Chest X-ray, PA view. Patient: 43 years old, sex F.
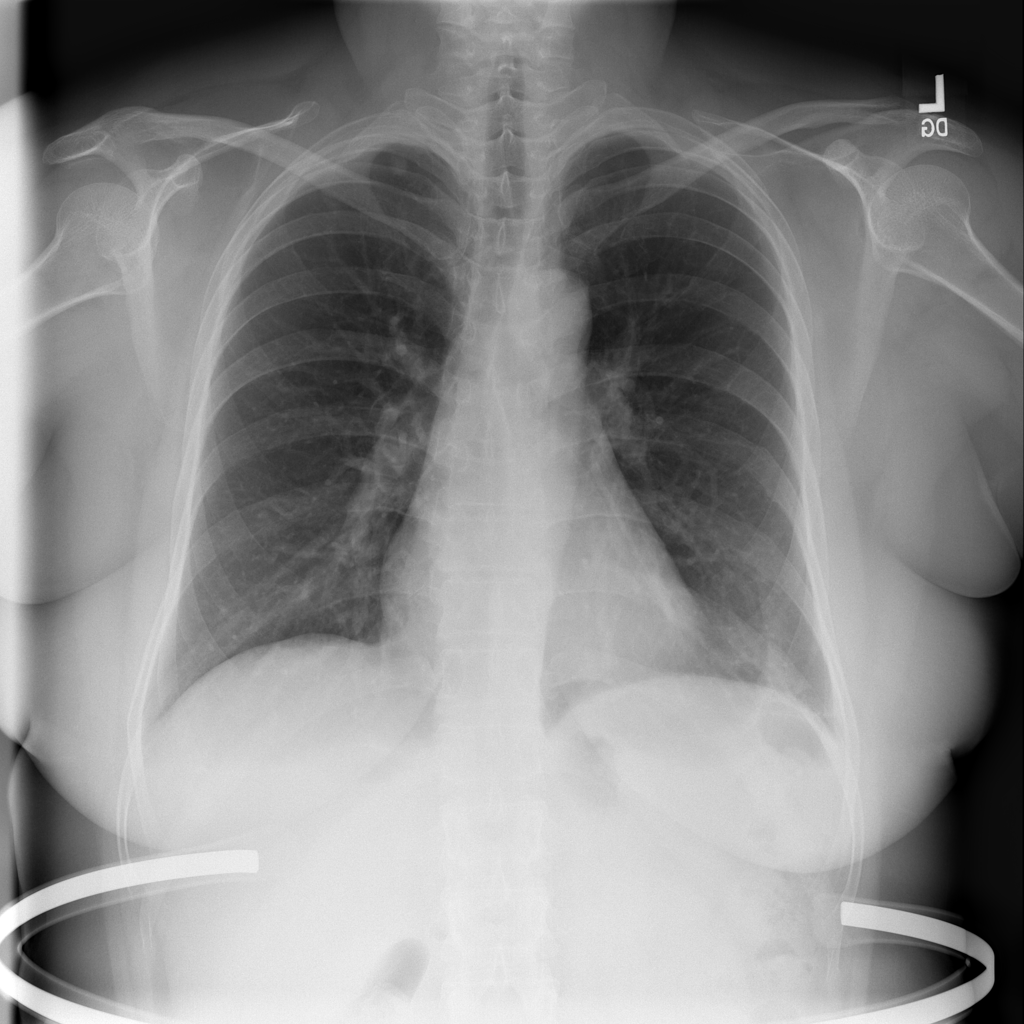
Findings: No Finding